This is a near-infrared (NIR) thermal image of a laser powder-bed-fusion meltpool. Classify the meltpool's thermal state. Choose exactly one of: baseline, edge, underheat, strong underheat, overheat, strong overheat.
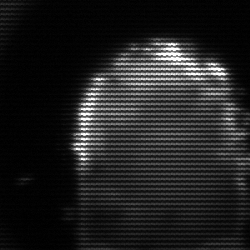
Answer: baseline